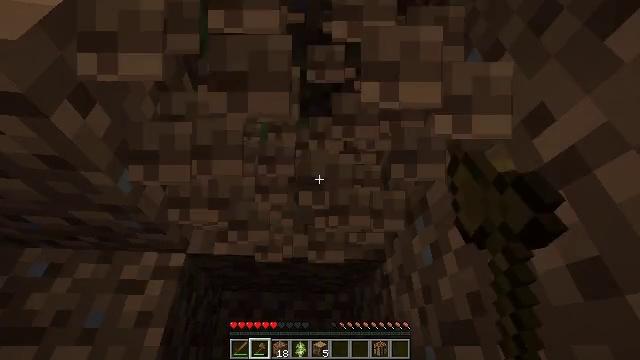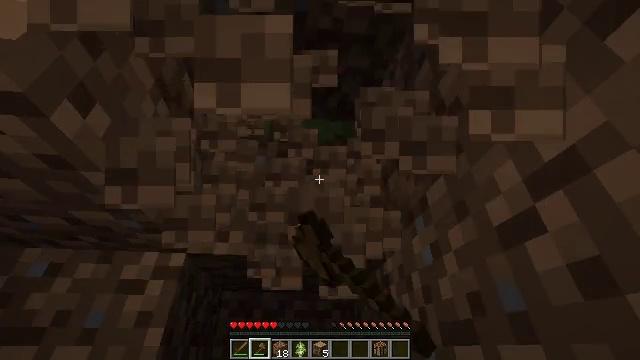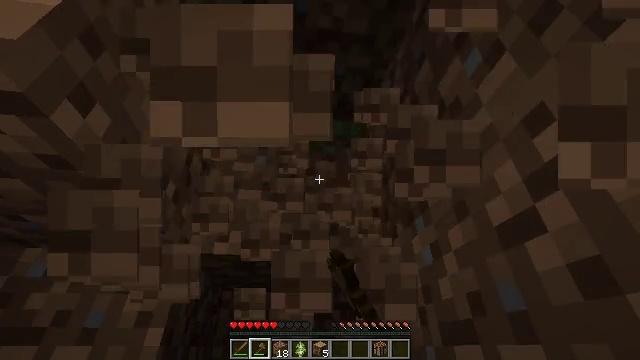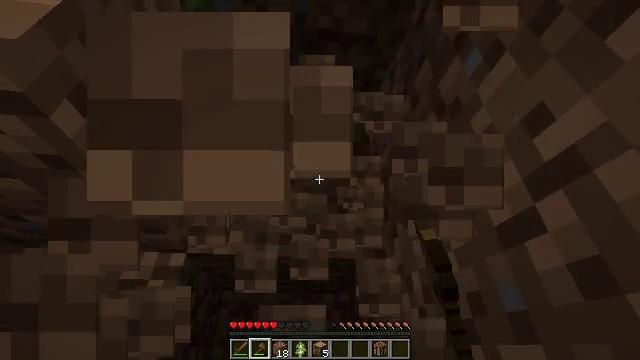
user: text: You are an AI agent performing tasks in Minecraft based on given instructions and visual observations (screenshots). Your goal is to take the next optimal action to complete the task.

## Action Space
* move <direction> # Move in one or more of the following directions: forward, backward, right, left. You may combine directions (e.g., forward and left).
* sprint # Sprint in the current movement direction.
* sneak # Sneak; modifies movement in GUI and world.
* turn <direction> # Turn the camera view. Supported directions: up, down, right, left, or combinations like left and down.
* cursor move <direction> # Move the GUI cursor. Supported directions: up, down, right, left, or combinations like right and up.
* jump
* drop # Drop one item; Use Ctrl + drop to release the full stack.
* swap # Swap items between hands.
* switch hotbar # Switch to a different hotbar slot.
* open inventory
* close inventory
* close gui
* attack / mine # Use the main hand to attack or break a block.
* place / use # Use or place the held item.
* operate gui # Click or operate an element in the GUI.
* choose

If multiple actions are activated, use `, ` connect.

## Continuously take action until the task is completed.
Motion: motion action
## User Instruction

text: Get dirt block.
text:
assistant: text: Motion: attack / mine
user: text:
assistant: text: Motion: attack / mine
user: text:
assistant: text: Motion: attack / mine
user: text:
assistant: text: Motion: attack / mine